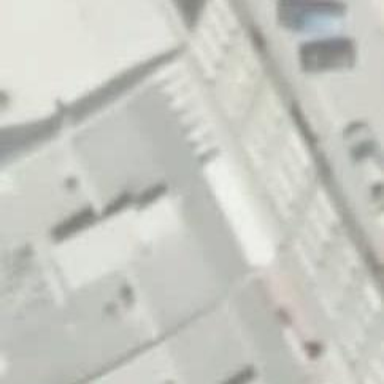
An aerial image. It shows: Part of building.